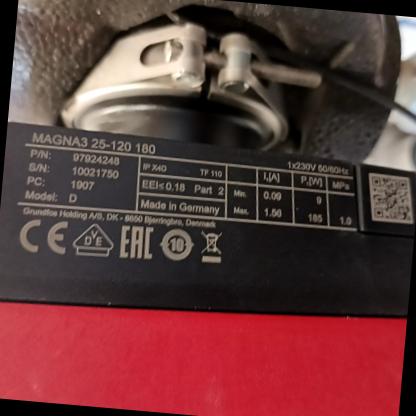
Klasa: tabliczka-znamionowa